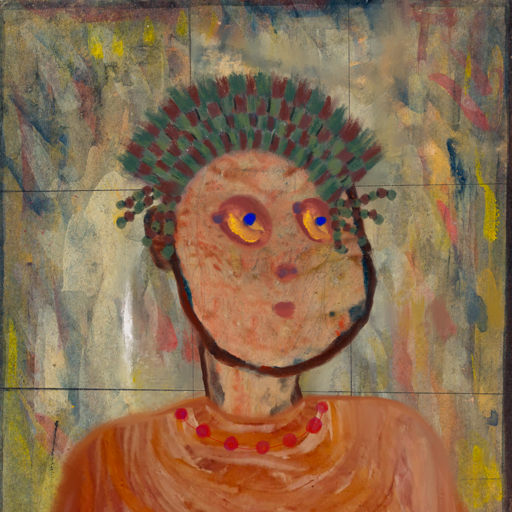
Background: GypsyMother, Head And Neck Side: Orphan, Face Side: Mother_And_Son_Son, Bust: Pious_Lady, Hair Side: Blank, Head Accessory: After_Raid_Crown, Second Necklace: Blank, Necklace: Irani_3, Baby: Blank